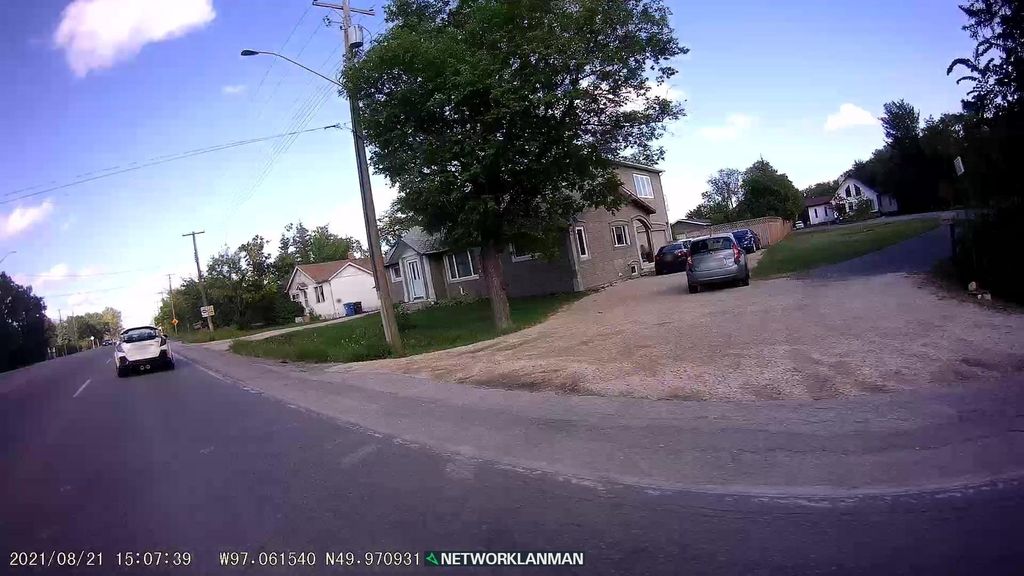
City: winnipeg